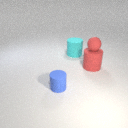
small blue rubber cylinder in front of large cyan rubber cylinder